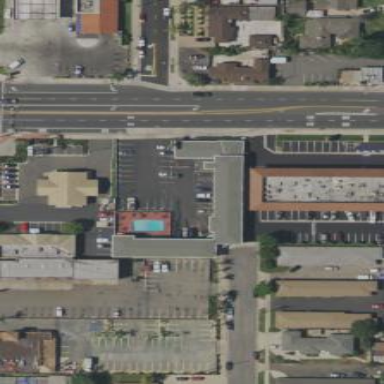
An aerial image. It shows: Hotel building.